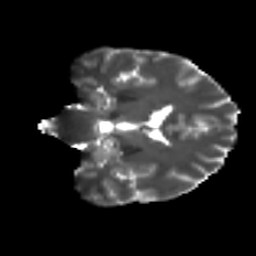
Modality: T2w
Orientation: coronal
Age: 35
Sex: male
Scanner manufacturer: ge
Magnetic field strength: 3 T
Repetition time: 7.8 s
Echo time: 0.0613 s